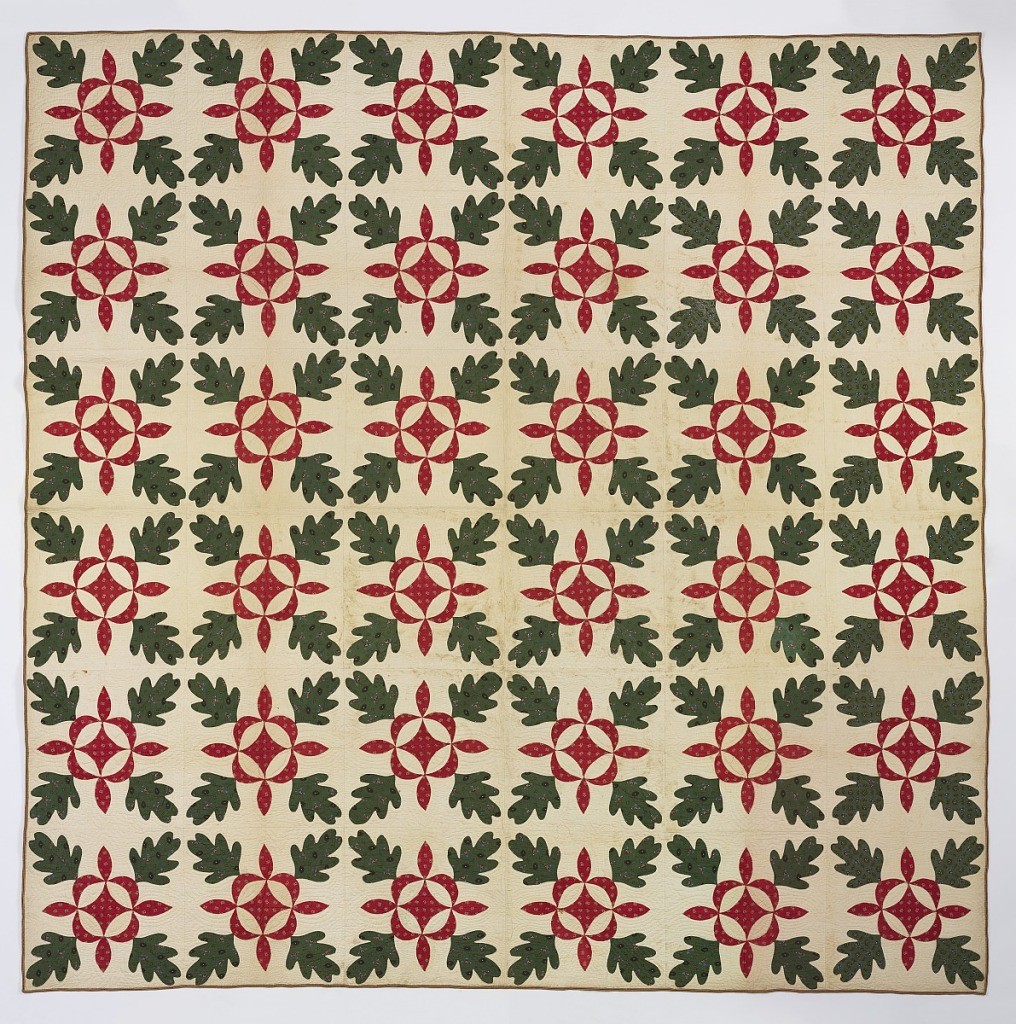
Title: Oak Leaf and Orange Peel
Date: ca. 1840
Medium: cotton Technique: pieced and sewn patchwork of plain and roller-printed fabrics, quilted
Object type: Quilt
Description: Patchwork quilt in design of oak leaves in green print surrounding ornament of a diamond within a circle of red printed cotton. Backed with white cotton. Lines of quilting follow the pattern.